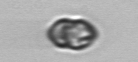
Label: Dinophyceae